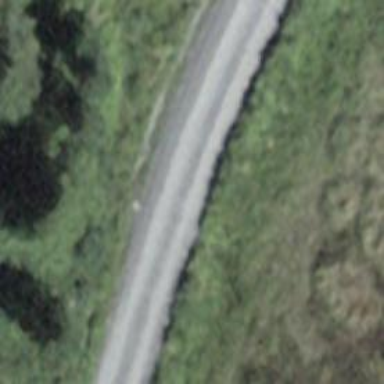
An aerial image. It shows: Well-maintained asphalt track suitable for classic hiking.